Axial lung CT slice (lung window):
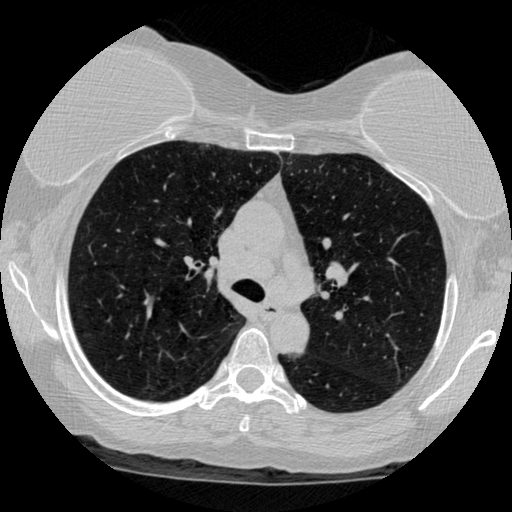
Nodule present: no